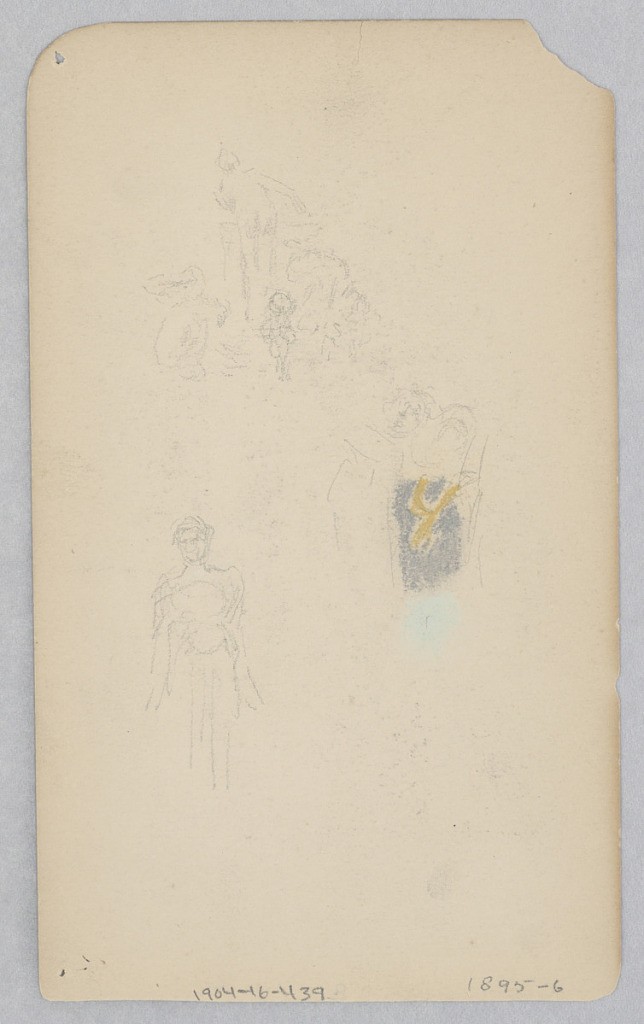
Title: Study for a woman, “Vintage Festival,” Mendelssohn Glee Club, New York
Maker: Robert Frederick Blum, American, 1857–1903
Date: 1895–1898
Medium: Graphite, pastel crayon on wove paper
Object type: Drawing
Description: Three sketches of a female figure.